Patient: sex M, age 71
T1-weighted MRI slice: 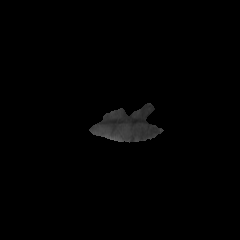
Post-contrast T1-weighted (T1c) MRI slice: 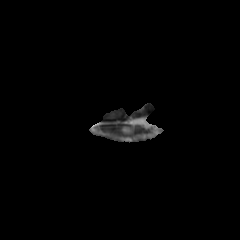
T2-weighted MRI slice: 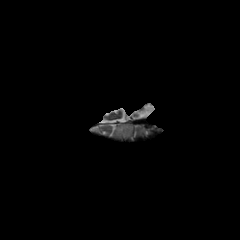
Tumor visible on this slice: yes
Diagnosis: Glioblastoma, IDH-wildtype
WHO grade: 4